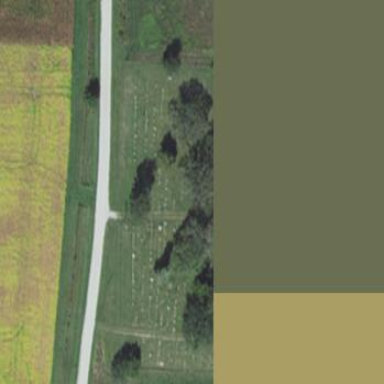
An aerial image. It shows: Cemetery.